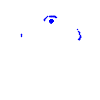
Particle: pion